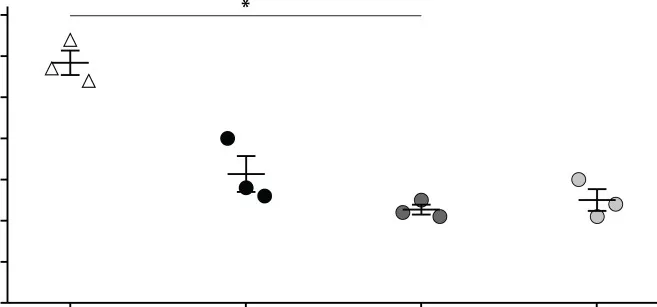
Effect of acute ESCS on bowel function: compared to conventional bowel routine (A), Kruskal-Wallis one-way analysis of variance revealed a significant (p = 0.039) reduction in the time required for bowel management when applying ESCS.
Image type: pathology (giemsa)